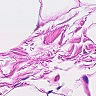
Metastatic tissue present: no